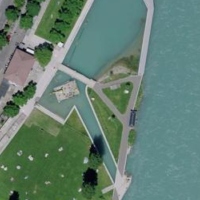
EUNIS habitat code: 53
Species observed at this site:
Certhia brachydactyla
Corvus corone
Dendrocopos major
Aegithalos caudatus
Sylvia atricapilla
Muscicapa striata
Larus michahellis
Cygnus olor
Pica pica
Phoenicurus ochruros
Sitta europaea
Garrulus glandarius
Columba livia
Corvus corax
Acrocephalus scirpaceus
Periparus ater
Cyanistes caeruleus
Anas platyrhynchos
Sturnus vulgaris
Chloris chloris
Troglodytes troglodytes
Corvus frugilegus
Aix sponsa
Fringilla coelebs
Regulus ignicapilla
Passer domesticus
Carduelis carduelis
Turdus merula
Columba palumbus
Phalacrocorax carbo
Tachymarptis melba
Parus major
Mergus merganser
Motacilla alba